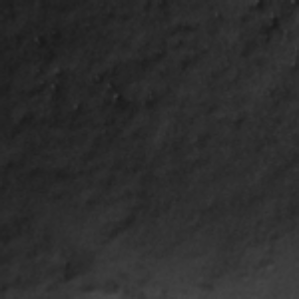
Label: frost